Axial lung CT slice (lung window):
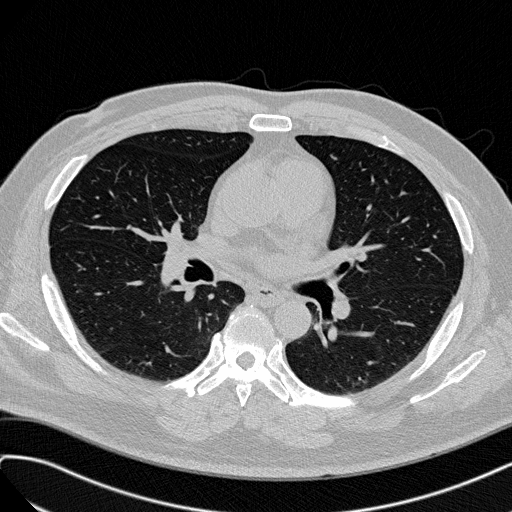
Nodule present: no